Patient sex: M
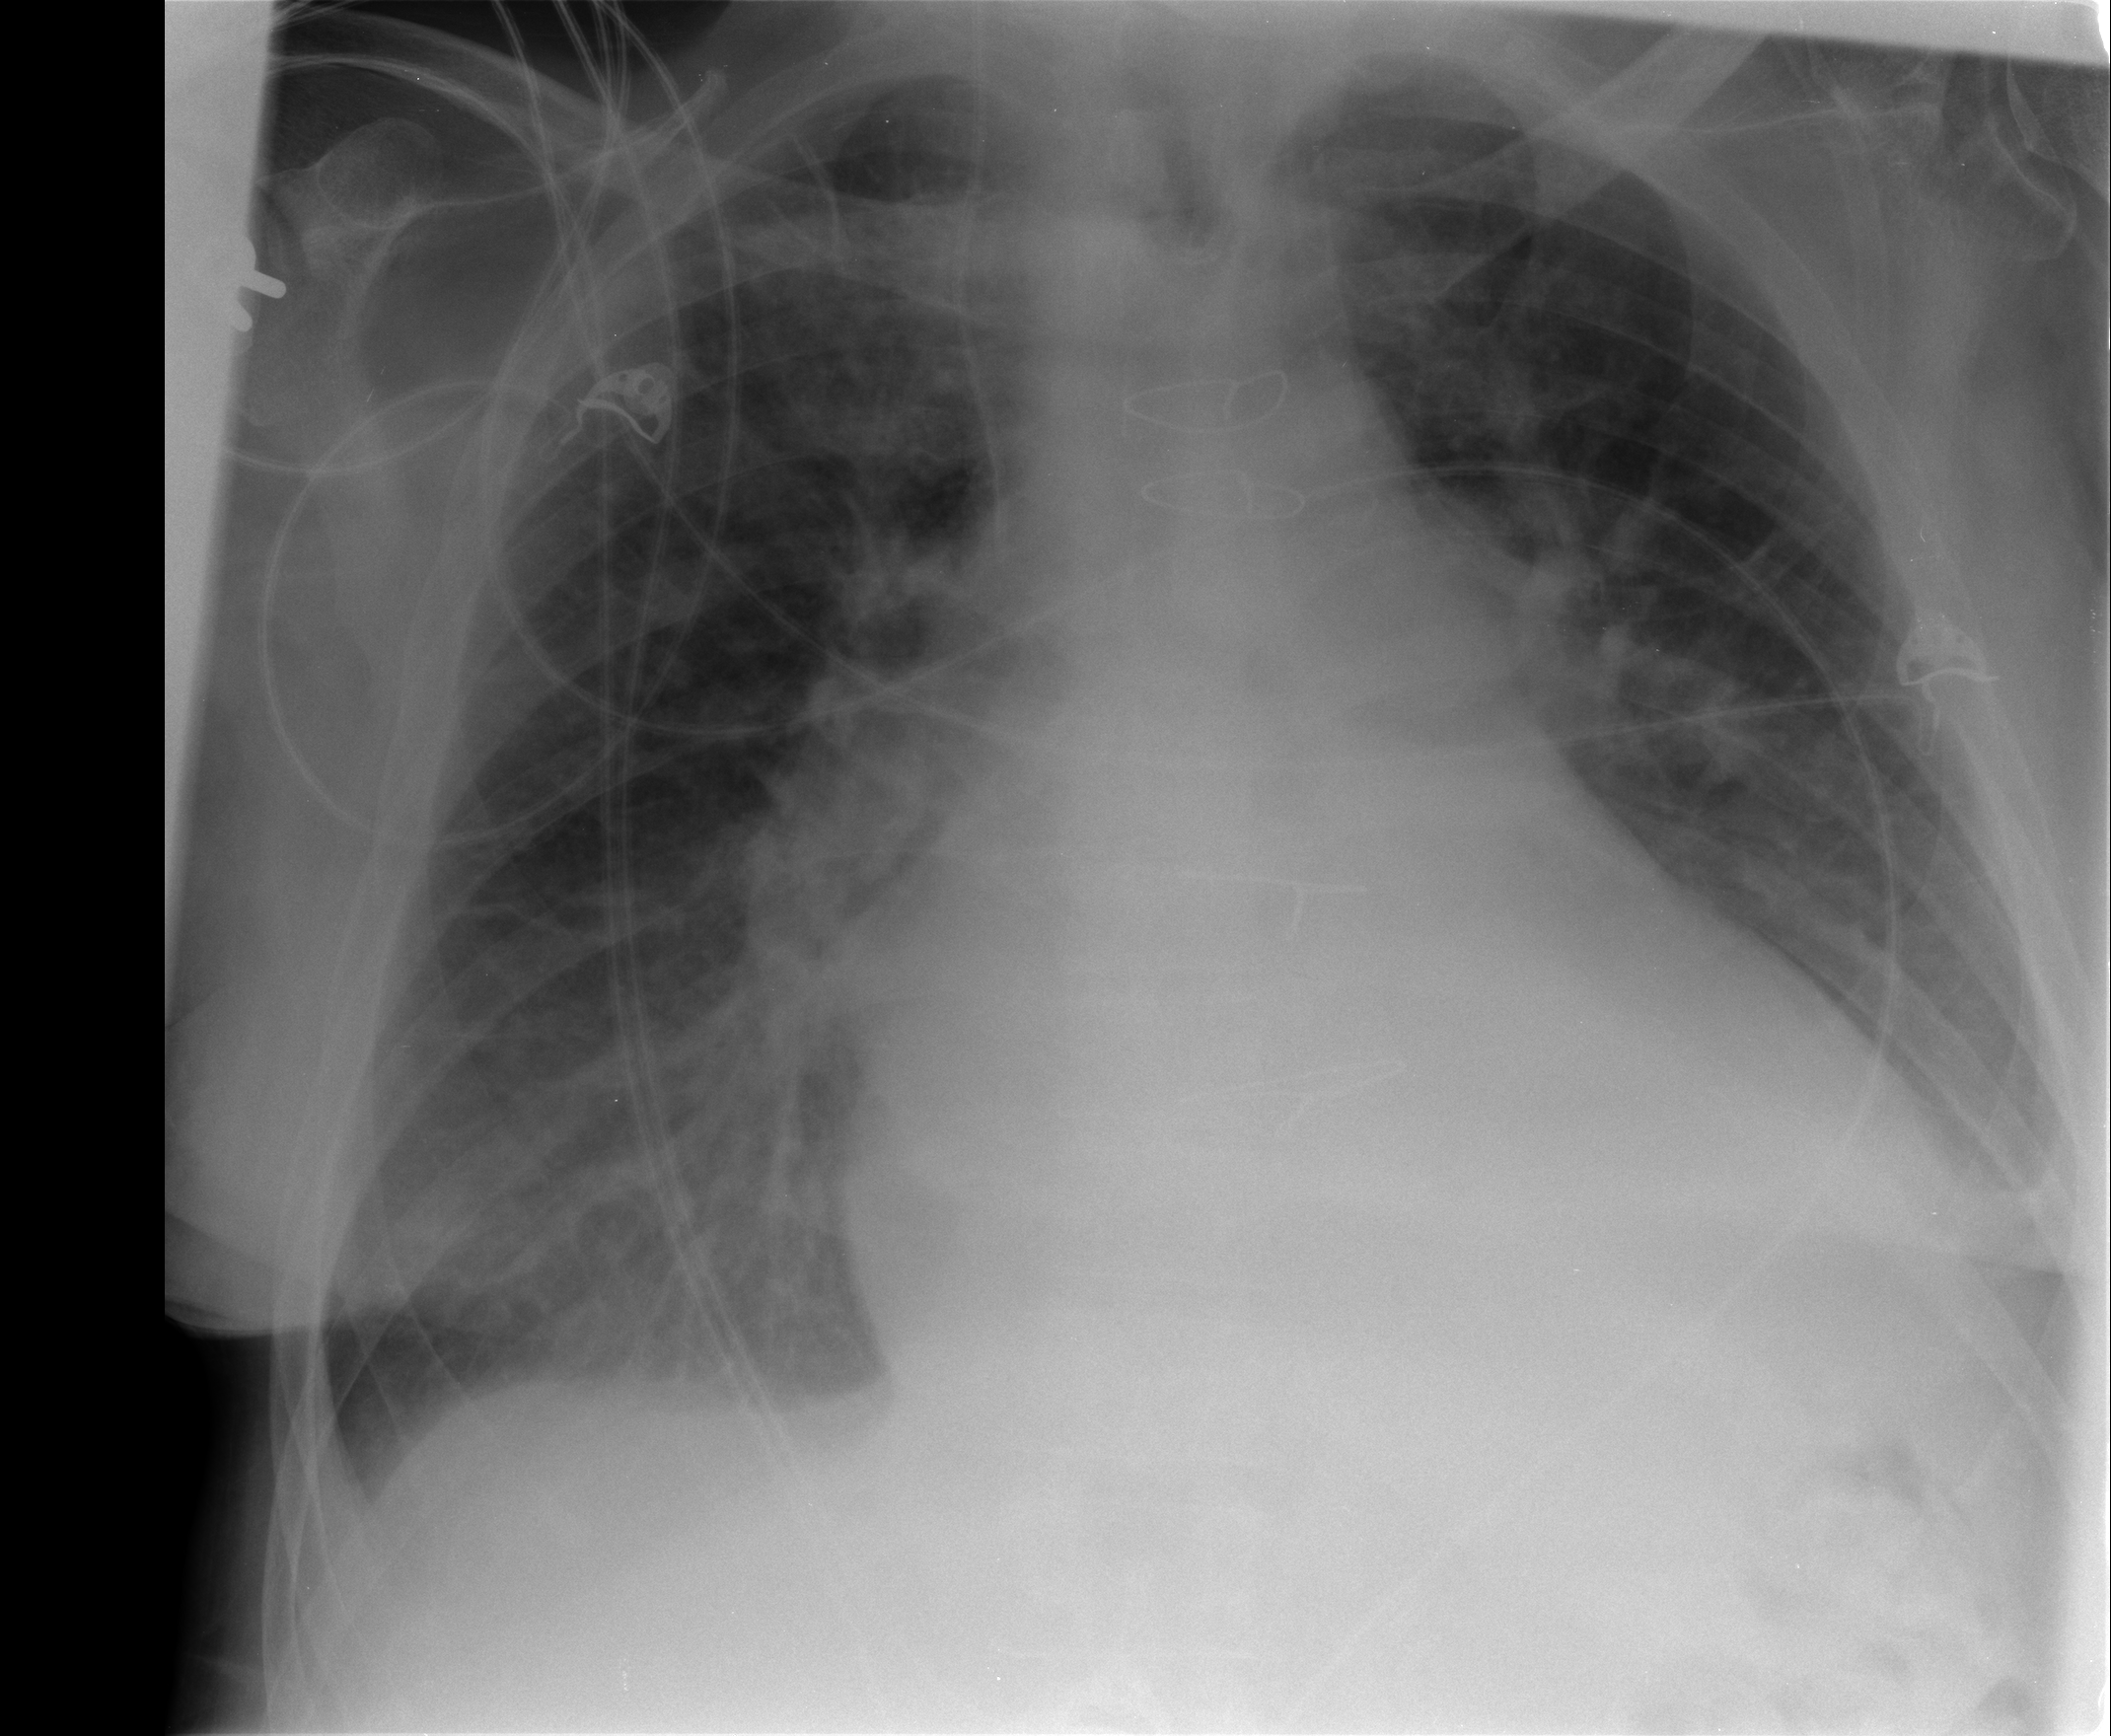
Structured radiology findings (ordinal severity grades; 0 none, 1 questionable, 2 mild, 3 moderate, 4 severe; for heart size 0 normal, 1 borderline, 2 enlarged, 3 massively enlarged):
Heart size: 2
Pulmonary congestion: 1
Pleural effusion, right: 2
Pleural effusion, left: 2
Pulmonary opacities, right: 2
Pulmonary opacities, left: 2
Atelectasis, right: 2
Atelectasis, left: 2